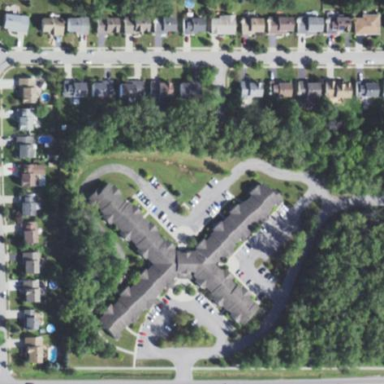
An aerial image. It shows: View of apartment building.